Question: I have the following query:
'''
SELECT frst.FirstActionPath, scnd.SecondActionPath, frst.FirstIterationId, scnd.SecondIterationId,
frst.FirstTestRunId, scnd.SecondTestRunId, frst.FirstOrderId, scnd.SecondOrderId
FROM @FirstRunData frst
FULL JOIN @SecondRunData scnd
ON frst.FirstIterationId = scnd.SecondIterationId
AND frst.FirstActionPath = scnd.SecondActionPath
ORDER BY scnd.SecondIterationId, scnd.SecondOrderId, frst.FirstIterationID, frst.FirstOrderId
'''
It gives me the following results:

The top row is a row that is in the @FirstRunData table but has not matching row in the @SecondRunData row.
How can I change my order by so that the extra row will be after the row with the 10000 value in FirstOrderId?
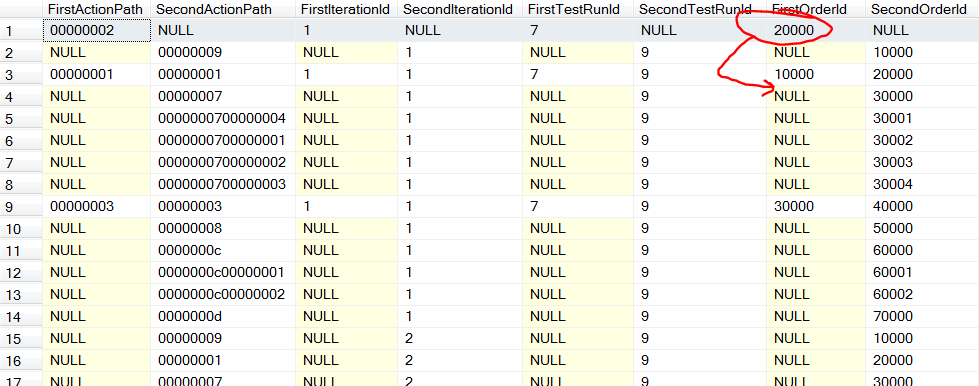
Answer: You might be able to take advantage of COALESCE in your ORDER BY clause. For example,
'''
ORDER BY COALESCE(scnd.SecondIterationId, frst.FirstIterationID, 9999),
COALESCE(scnd.SecondOrderId, frst.FirstOrderId, 9999),
frst.FirstIterationID, frst.FirstOrderId
'''
Something like this my address your example, but you'll need to alter it based on your requirements for all conditions.